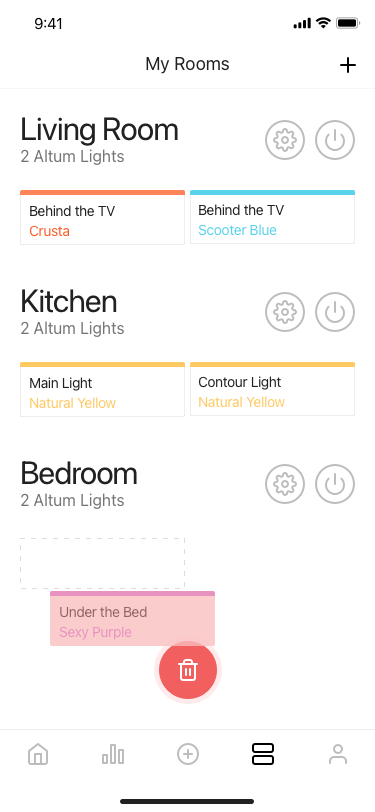
Text in this UI design:
Contour Light
Natural Yellow
Main Light
Natural Yellow
2 Altum Lights
Kitchen
Behind the TV
Scooter Blue
Behind the TV
Crusta
2 Altum Lights
Living Room
2 Altum Lights
Bedroom
Under the Bed
Sexy Purple